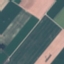
Land use / land cover class: AnnualCrop